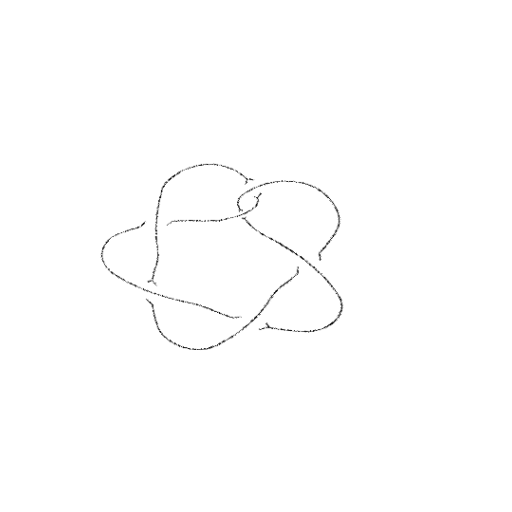
Crossing number: 6